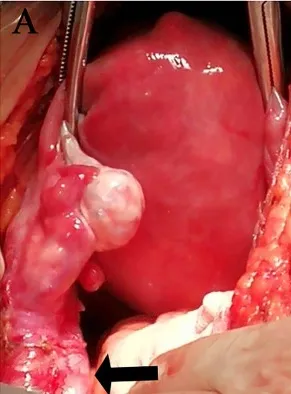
Imaging of the operation.
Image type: pathology (gram)